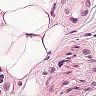
Metastatic tissue present: yes